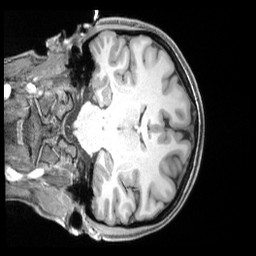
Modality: T1w
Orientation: coronal
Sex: female
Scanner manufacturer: siemens
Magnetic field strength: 3 T
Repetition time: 2.4 s
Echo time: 0.00222 s